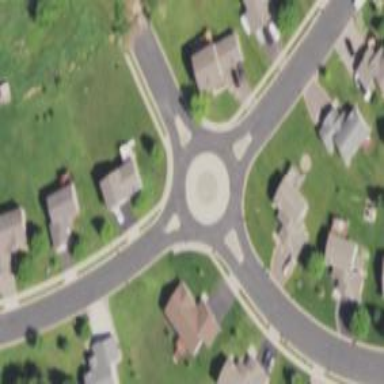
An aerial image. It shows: Circular junction on residential road.